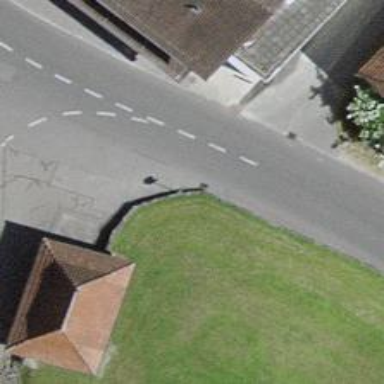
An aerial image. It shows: Smoothly paved residential road.